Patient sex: F
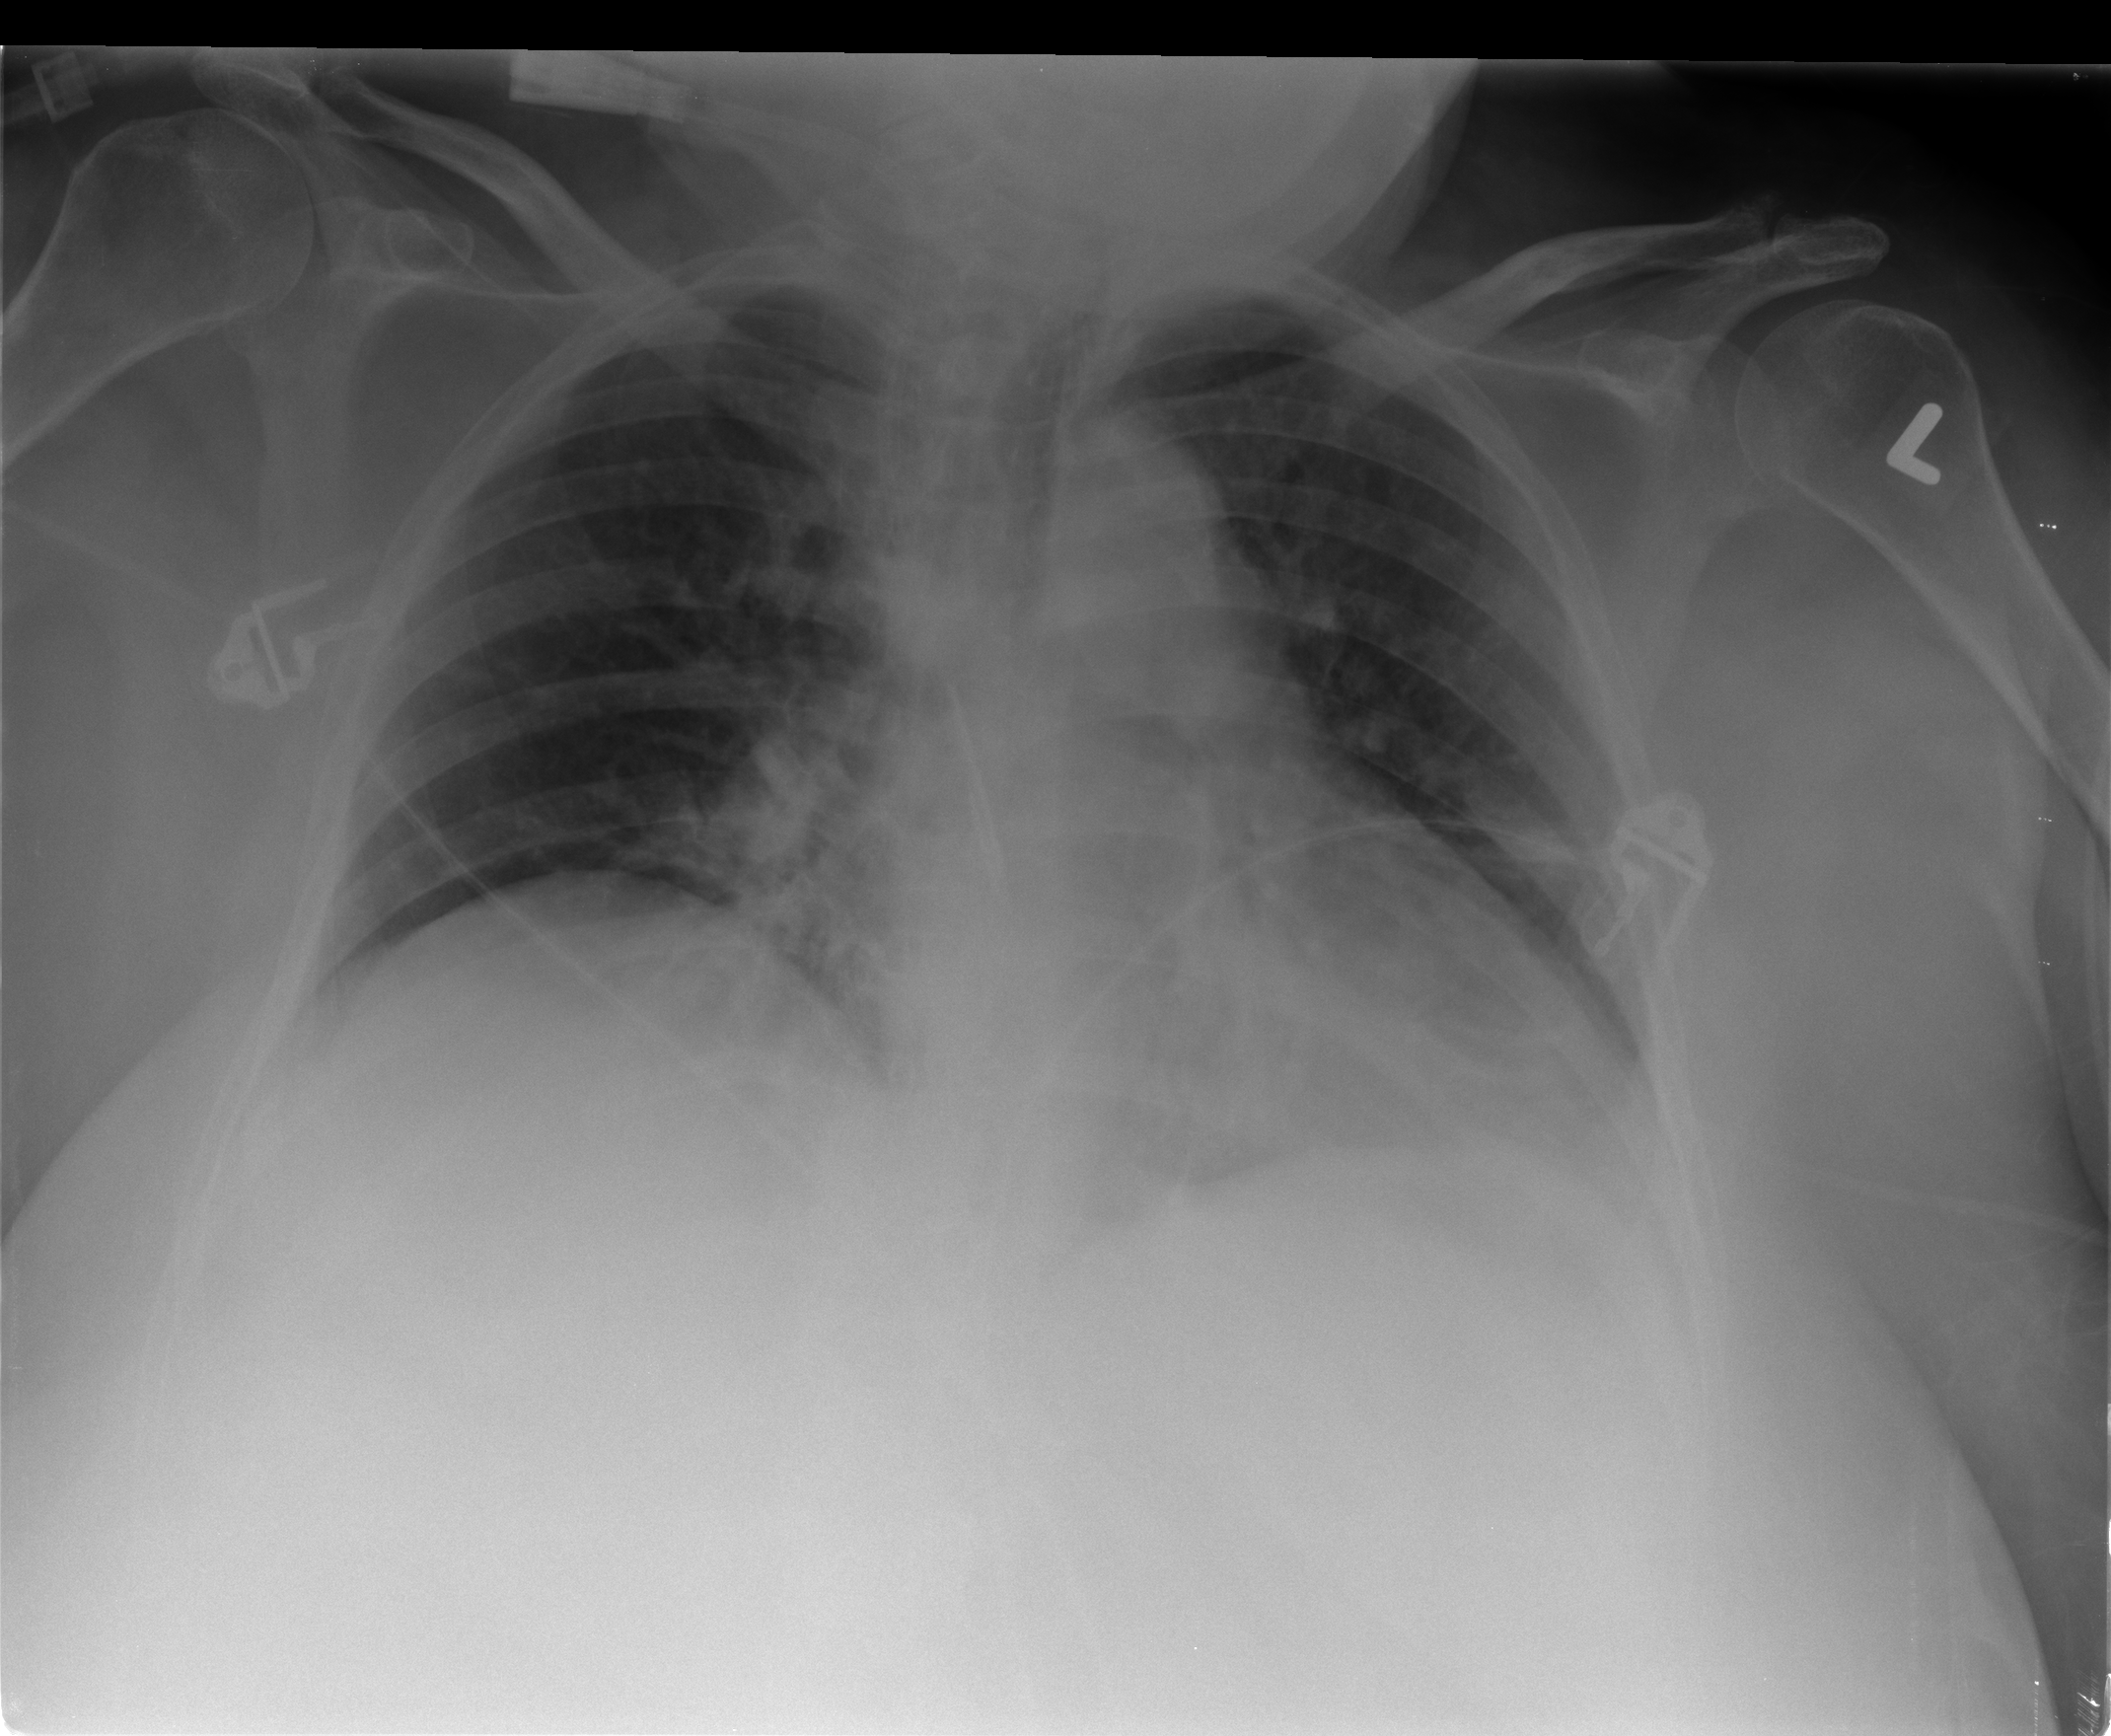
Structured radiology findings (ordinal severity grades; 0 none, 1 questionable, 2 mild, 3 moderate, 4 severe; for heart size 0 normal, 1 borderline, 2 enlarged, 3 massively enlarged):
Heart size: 1
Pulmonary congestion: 2
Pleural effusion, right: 0
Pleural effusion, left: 2
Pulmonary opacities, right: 0
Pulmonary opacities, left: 0
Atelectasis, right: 2
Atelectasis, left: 2